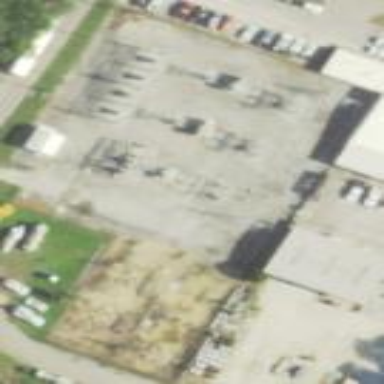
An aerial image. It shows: There is distribution substation enclosed by fence.